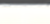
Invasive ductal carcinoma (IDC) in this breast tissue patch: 0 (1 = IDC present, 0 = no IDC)